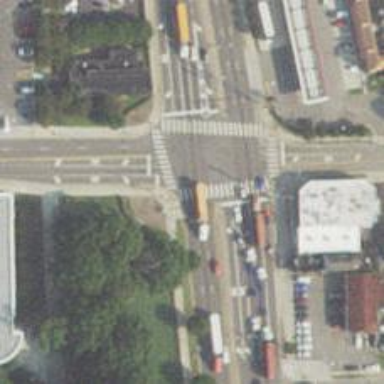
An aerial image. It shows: Pedestrian crossing with zebra markings on the footway.